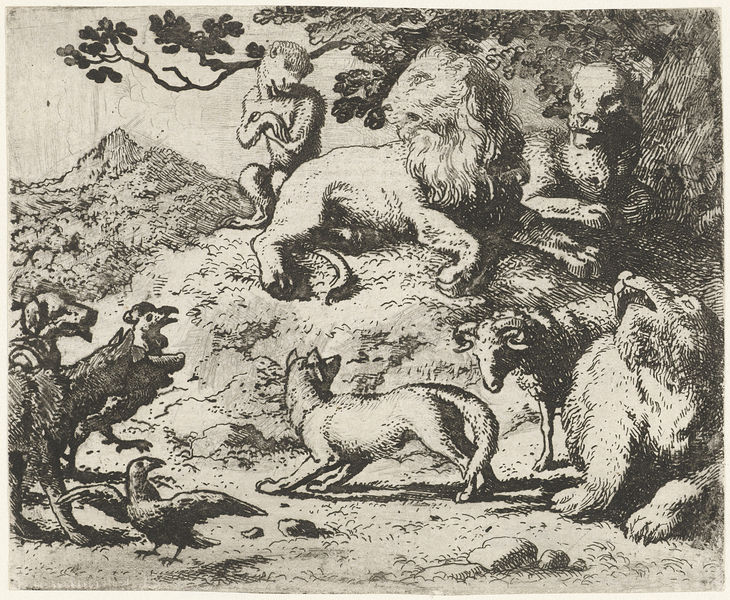
Titel: Reinaert de vos' vrijspraak door de dieren aangeklaagd
Künstler: Allaert van Everdingen
Standort: Amsterdam
Institution: Rijksmuseum
Schlagwörter: baum, berg, gemälde, vogel, wolf, landschaft, hund, tier, tiere, bild, wald, könig, tusche, schaf, druck, schwarz weiß, radierung, stich, jagd, fabel, fabelwesen, löwe, hahn, postkarte, bär, ziege, han, widder, löwin